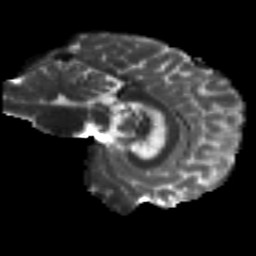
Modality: T2w
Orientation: sagittal
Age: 34
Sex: male
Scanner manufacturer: siemens
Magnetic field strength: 3 T
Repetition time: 8.8 s
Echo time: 0.085 s